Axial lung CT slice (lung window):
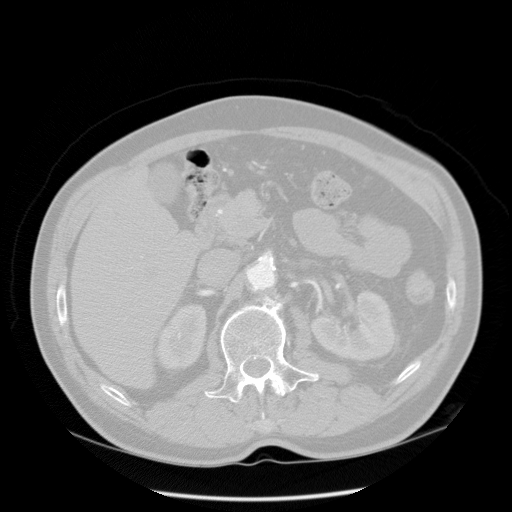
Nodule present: no